Aerial crown-view tile of a tropical tree (Barro Colorado Island, Panama), acquired 20250616:
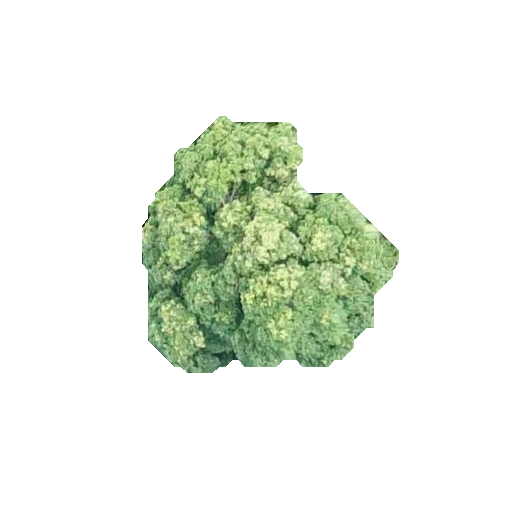
Species: Aspidosperma desmanthum
GBIF accepted scientific name: Aspidosperma desmanthum
Crown area: 67.229 m²